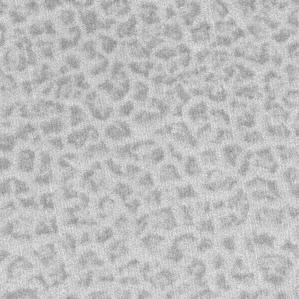
Label: frost